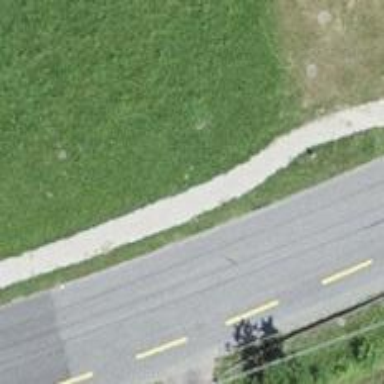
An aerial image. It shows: Footway with gravel surface.